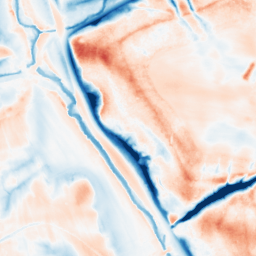
Category: classical
Decomposition family: gaussian
Decomposition parameters: sigma: 10
Upsampling method: linear_exact
Upsampling parameters: scale: 2
Upsampling scale: 2